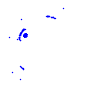
Particle: pion